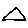
Label: triangle